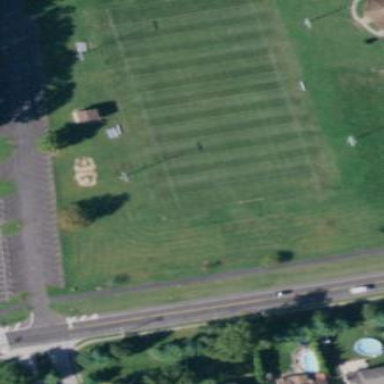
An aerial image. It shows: Football pitch for leisure land.